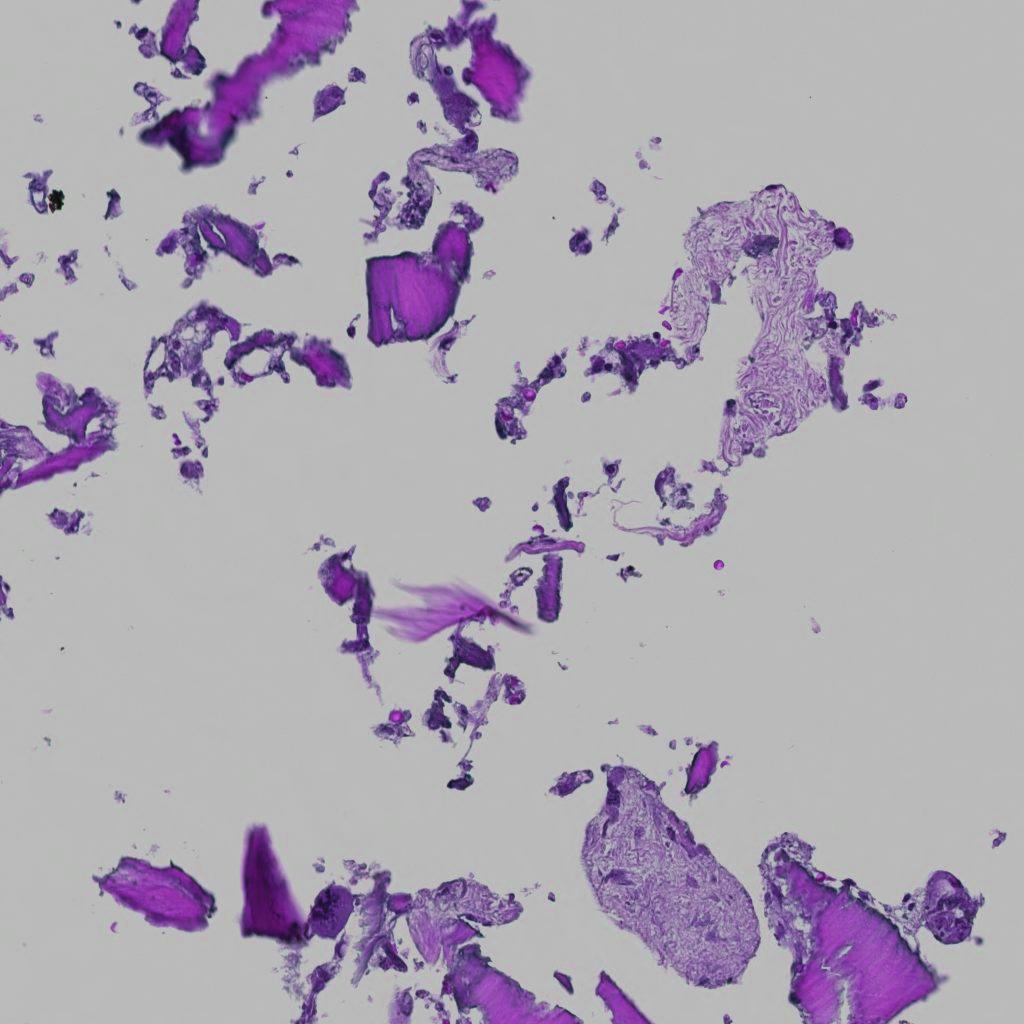
Label: Non-Tumor